Field crop: maize
Growth stage: 1
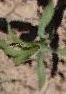
Species: maize